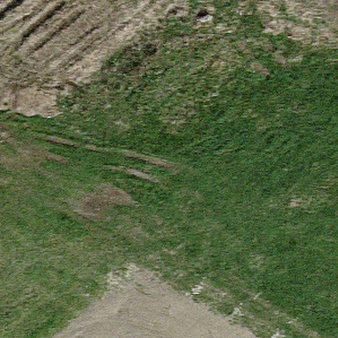
Label: other